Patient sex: M
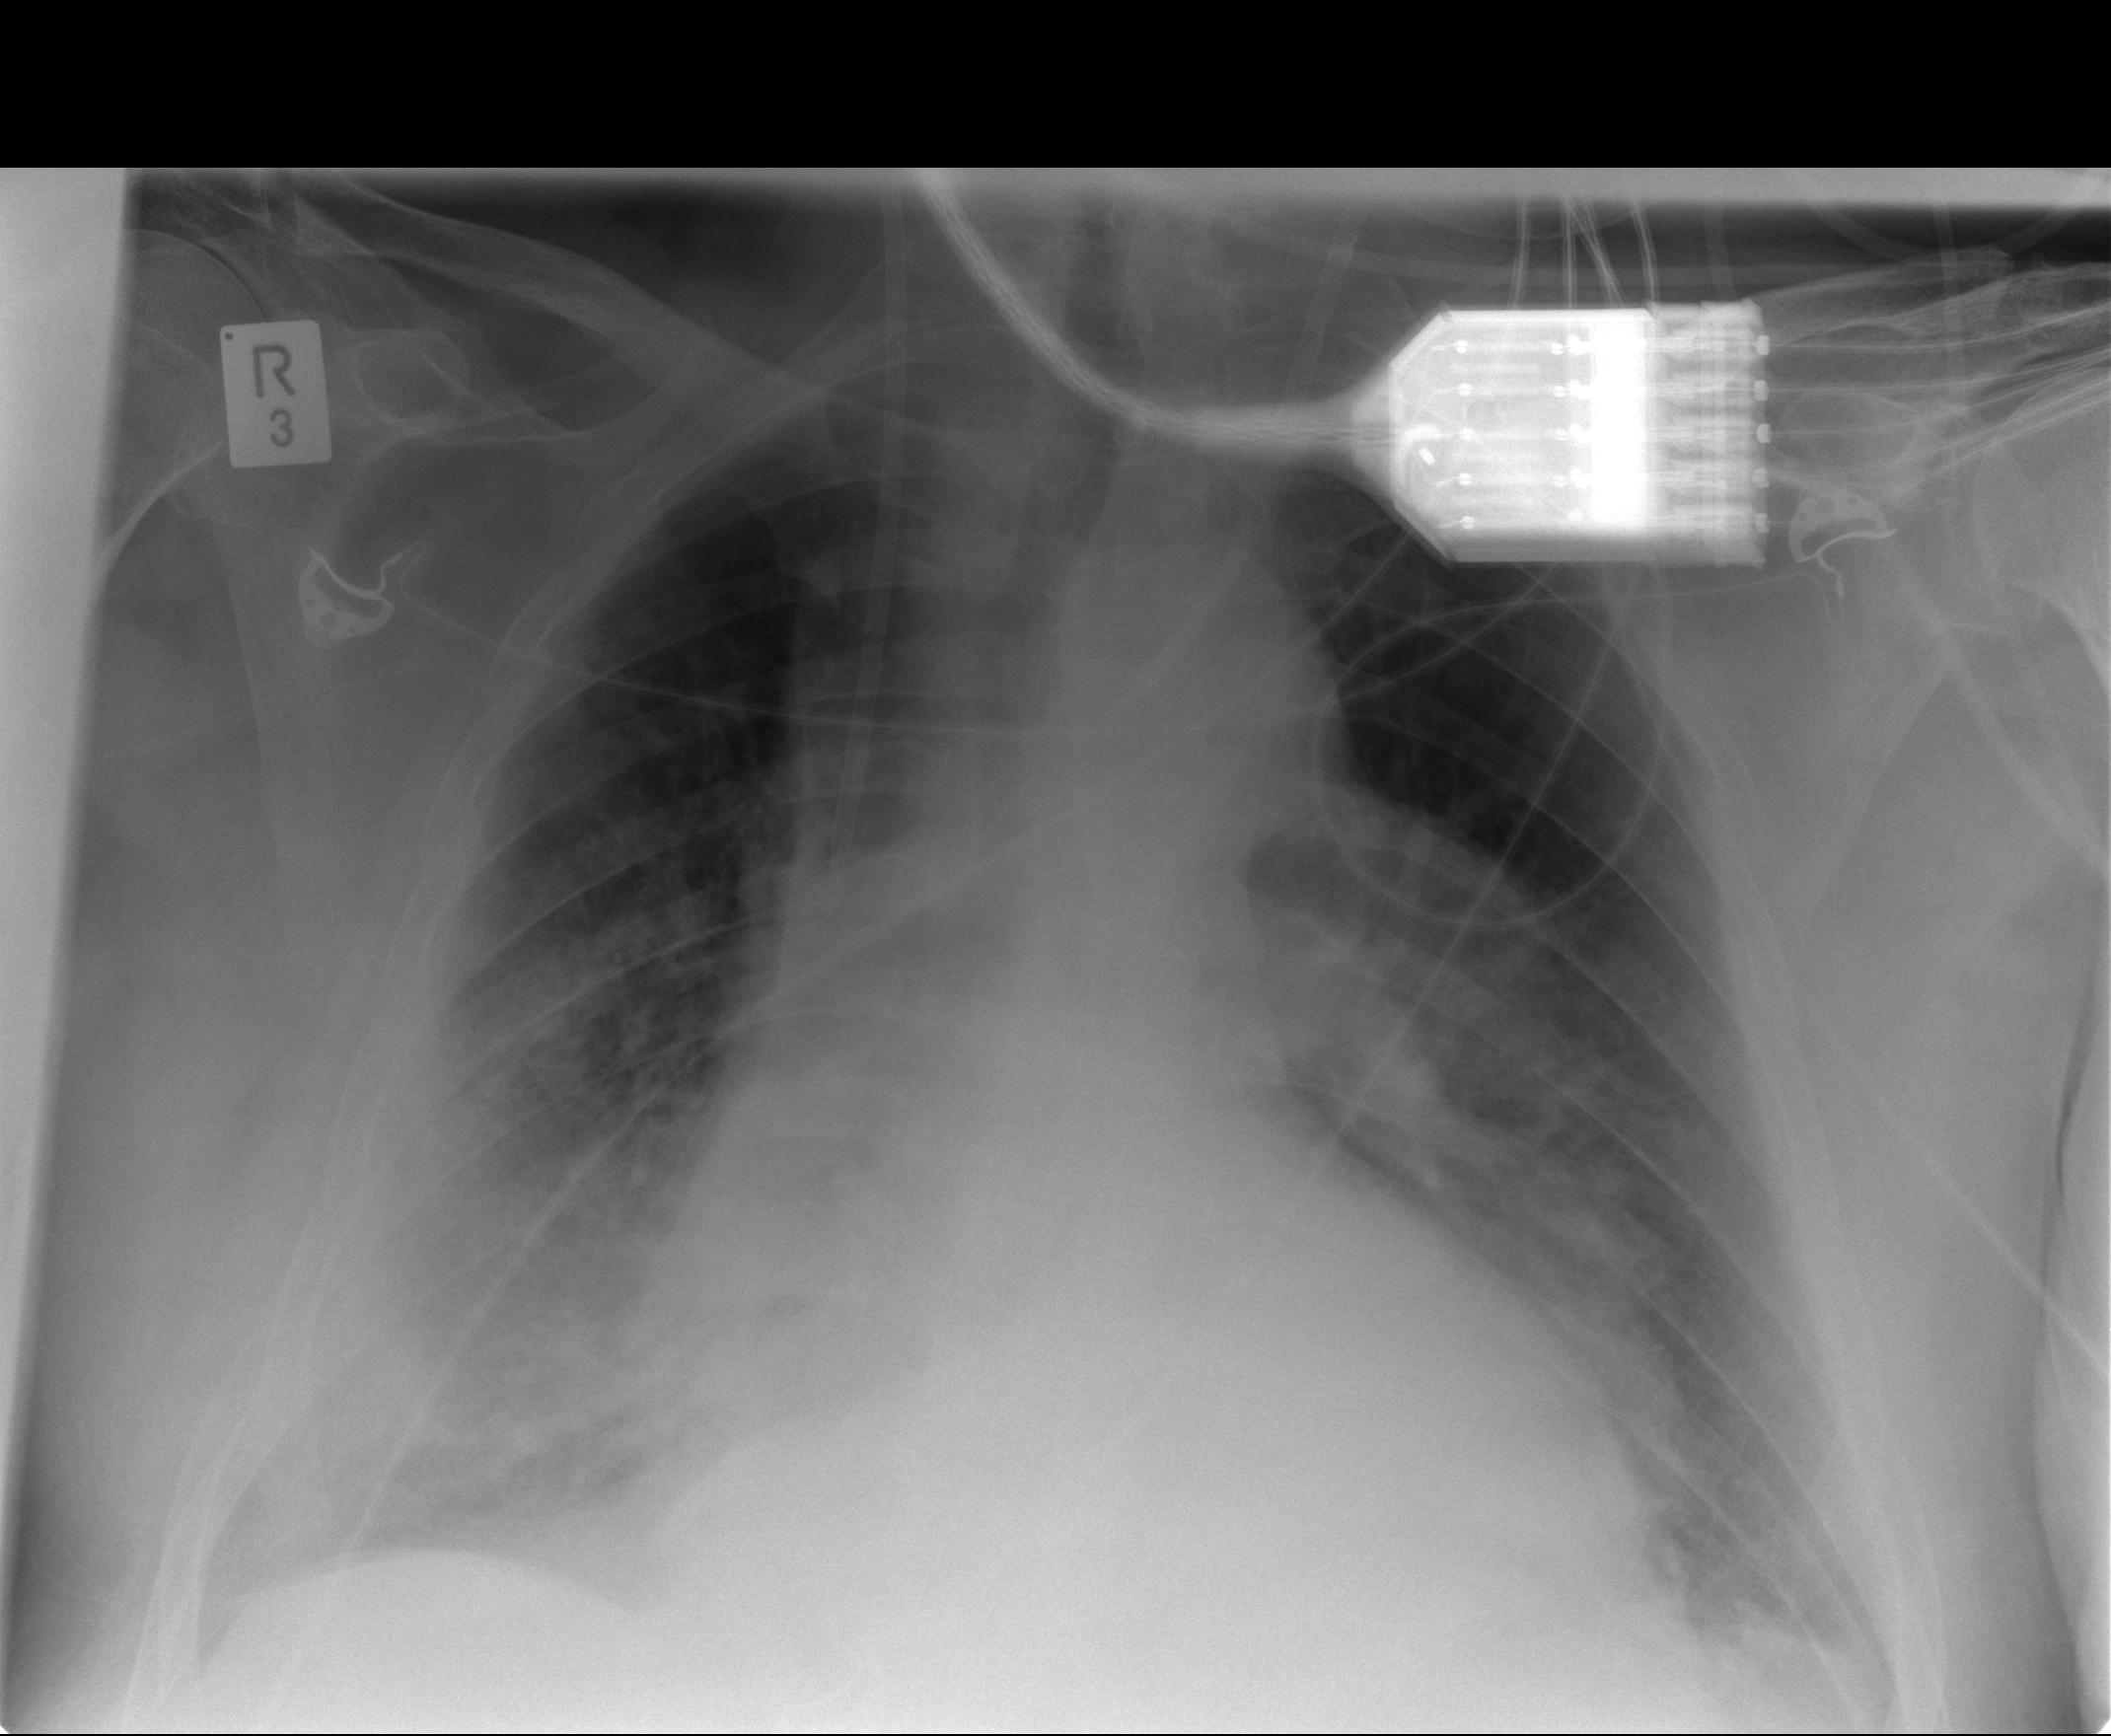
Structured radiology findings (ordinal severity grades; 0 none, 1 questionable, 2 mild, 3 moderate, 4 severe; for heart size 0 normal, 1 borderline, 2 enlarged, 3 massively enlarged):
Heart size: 2
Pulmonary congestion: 2
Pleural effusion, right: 2
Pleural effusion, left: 1
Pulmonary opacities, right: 3
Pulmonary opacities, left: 0
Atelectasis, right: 2
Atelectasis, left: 2